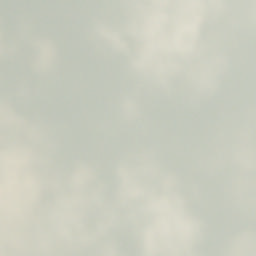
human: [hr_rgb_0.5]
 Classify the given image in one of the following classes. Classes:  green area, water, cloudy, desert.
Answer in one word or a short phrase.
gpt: cloudy